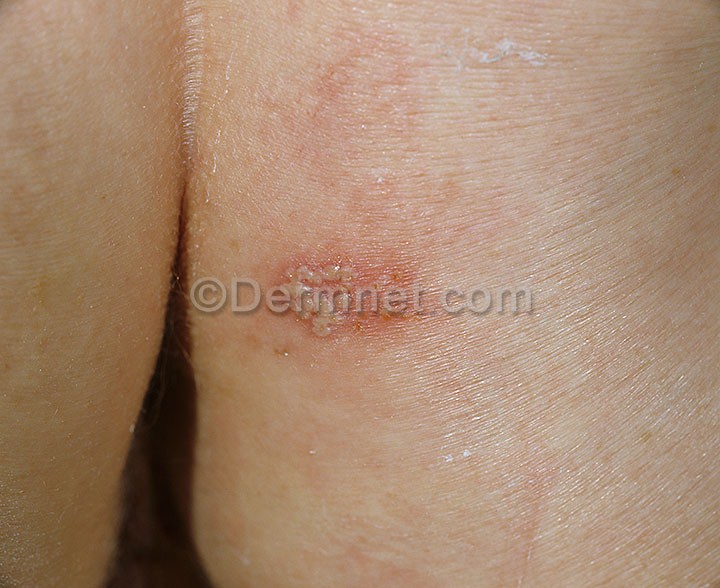
Disease: Warts Molluscum and other Viral Infections